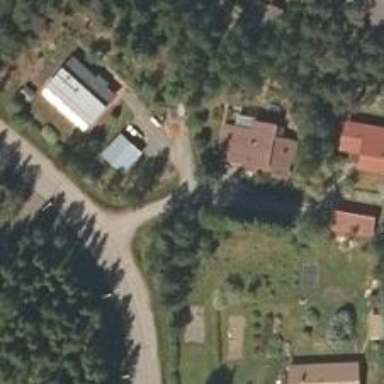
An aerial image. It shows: Residential road.